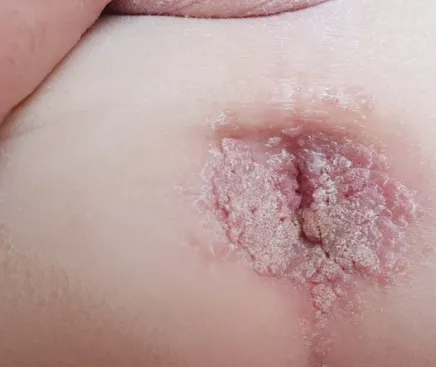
Diffuse pink-gray verrucose papules on the perianal area of a 1.5-year-old boy with CARD11 deficiency, consistent with condyloma acuminata. CARD11, caspase activation and recruitment domain family member 11.
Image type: medical_photograph (skin_photograph)